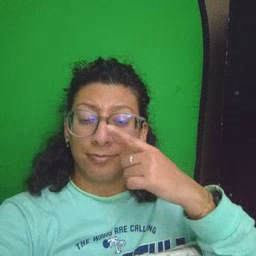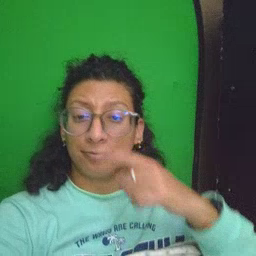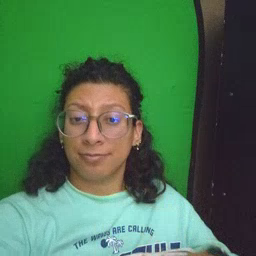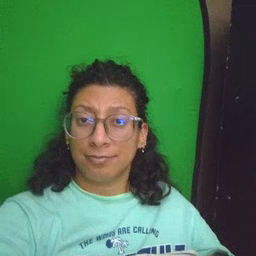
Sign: nose